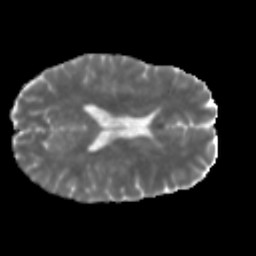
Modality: MD
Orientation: axial
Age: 46
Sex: male
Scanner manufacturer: siemens
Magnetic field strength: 3 T
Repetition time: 5 s
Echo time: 0.092 s